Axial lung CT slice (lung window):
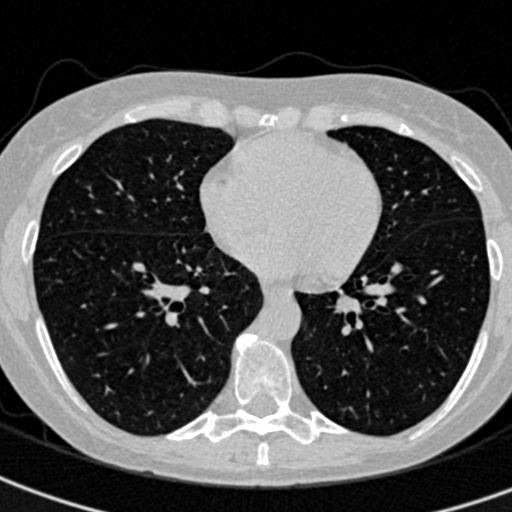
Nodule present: no